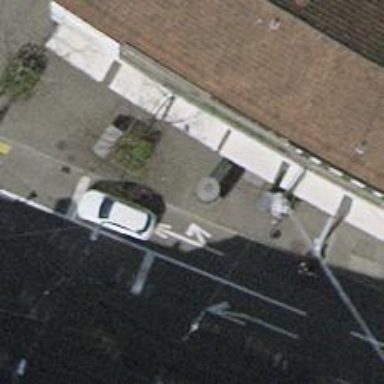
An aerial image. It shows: Telephone amenity.